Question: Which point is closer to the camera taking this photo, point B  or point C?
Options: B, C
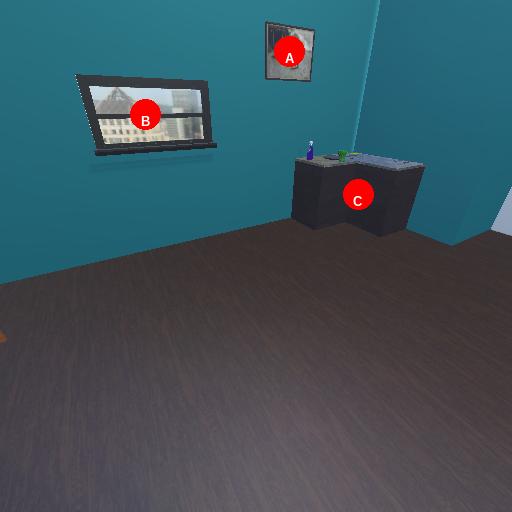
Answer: B